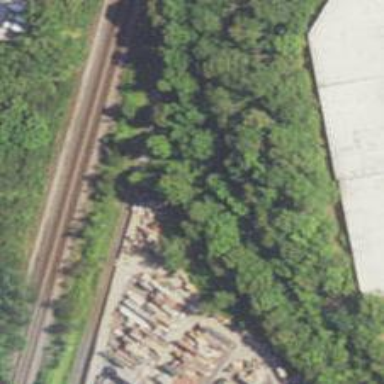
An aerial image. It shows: Rail spur service.